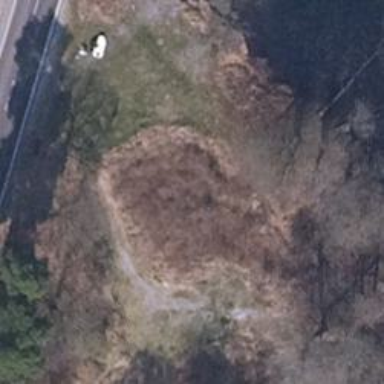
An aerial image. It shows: Emergency access point on the road.